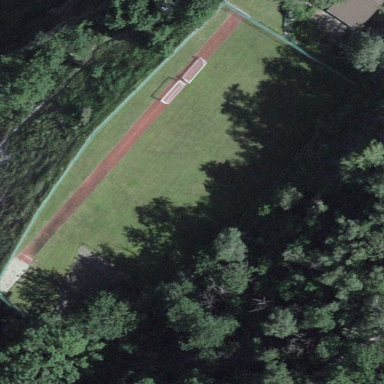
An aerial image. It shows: Pitch for leisure activities.